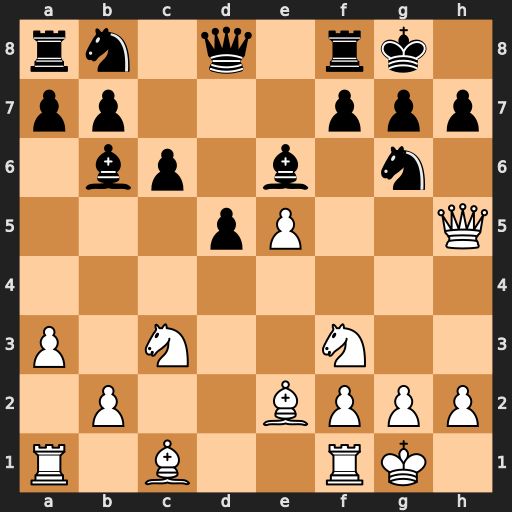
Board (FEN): rn1q1rk1/pp3ppp/1bp1b1n1/3pP2Q/8/P1N2N2/1P2BPPP/R1B2RK1
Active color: w
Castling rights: -
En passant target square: -
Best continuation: Ng5 h6 Nxe6 fxe6 Qxg6